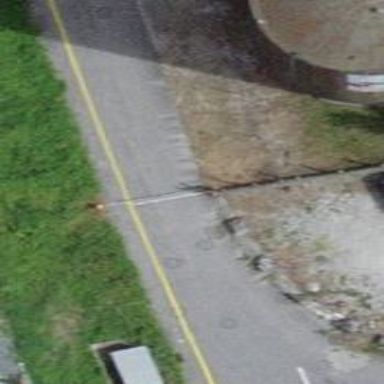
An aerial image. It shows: Lift gate barrier.